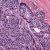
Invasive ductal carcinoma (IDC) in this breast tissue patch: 1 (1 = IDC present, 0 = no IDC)